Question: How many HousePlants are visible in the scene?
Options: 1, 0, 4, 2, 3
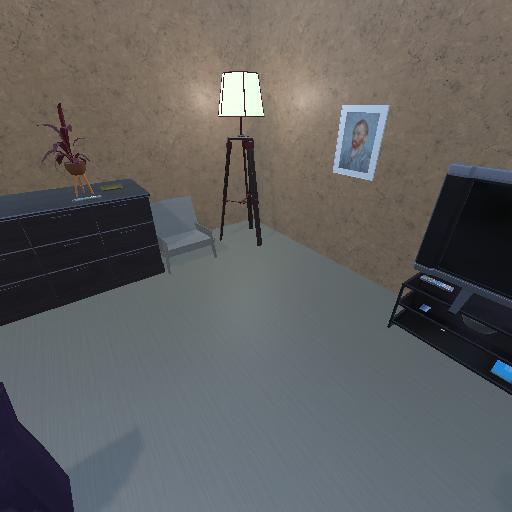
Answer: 1